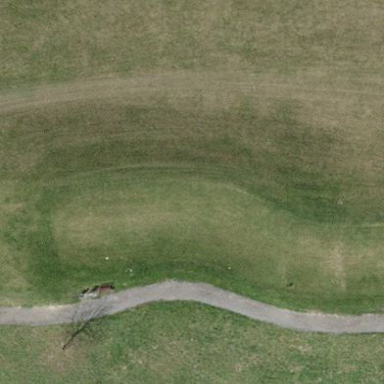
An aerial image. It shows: Grassy area designated as golf tee.